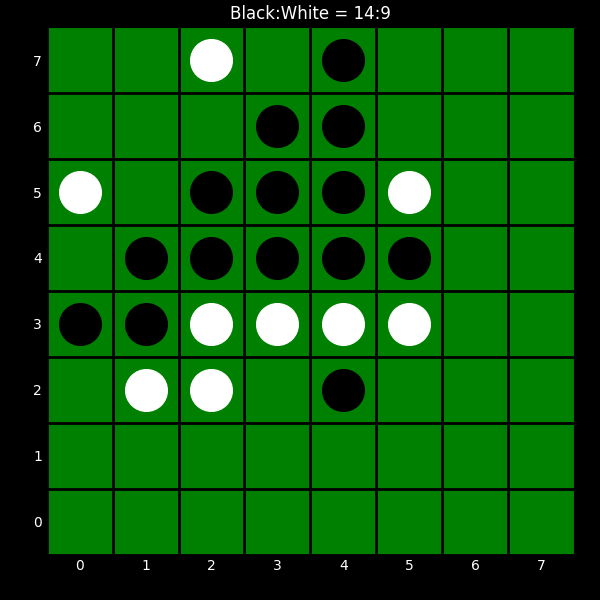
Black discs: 14
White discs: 9